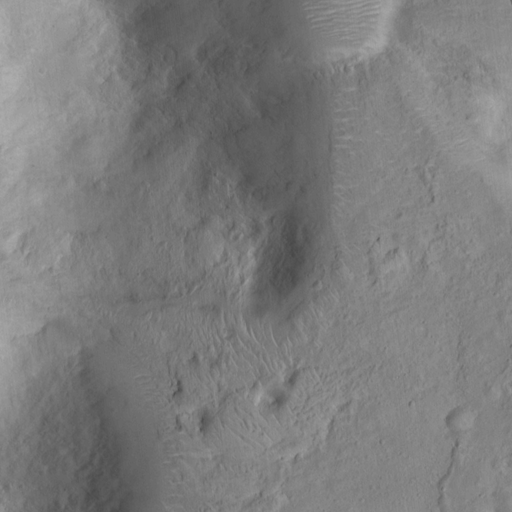
Objects detected: cone, cone